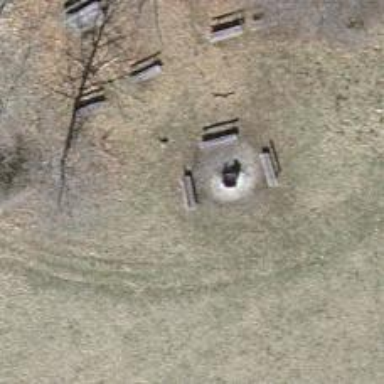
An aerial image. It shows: Bench.